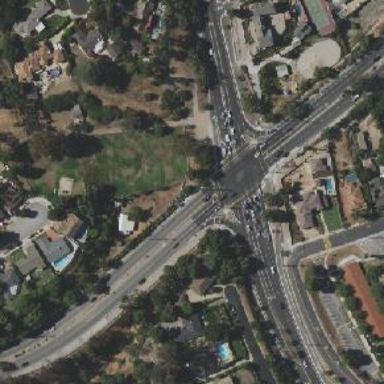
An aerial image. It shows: Marked crossing on the road.